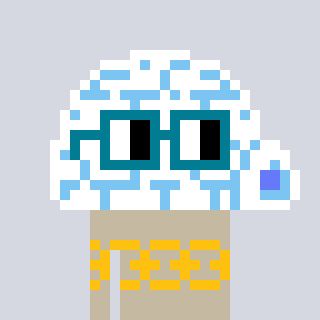
a pixel art character with square dark green glasses, a igloo-shaped head and a bege-colored body on a cool background